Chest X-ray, PA view. Patient: 26 years old, sex F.
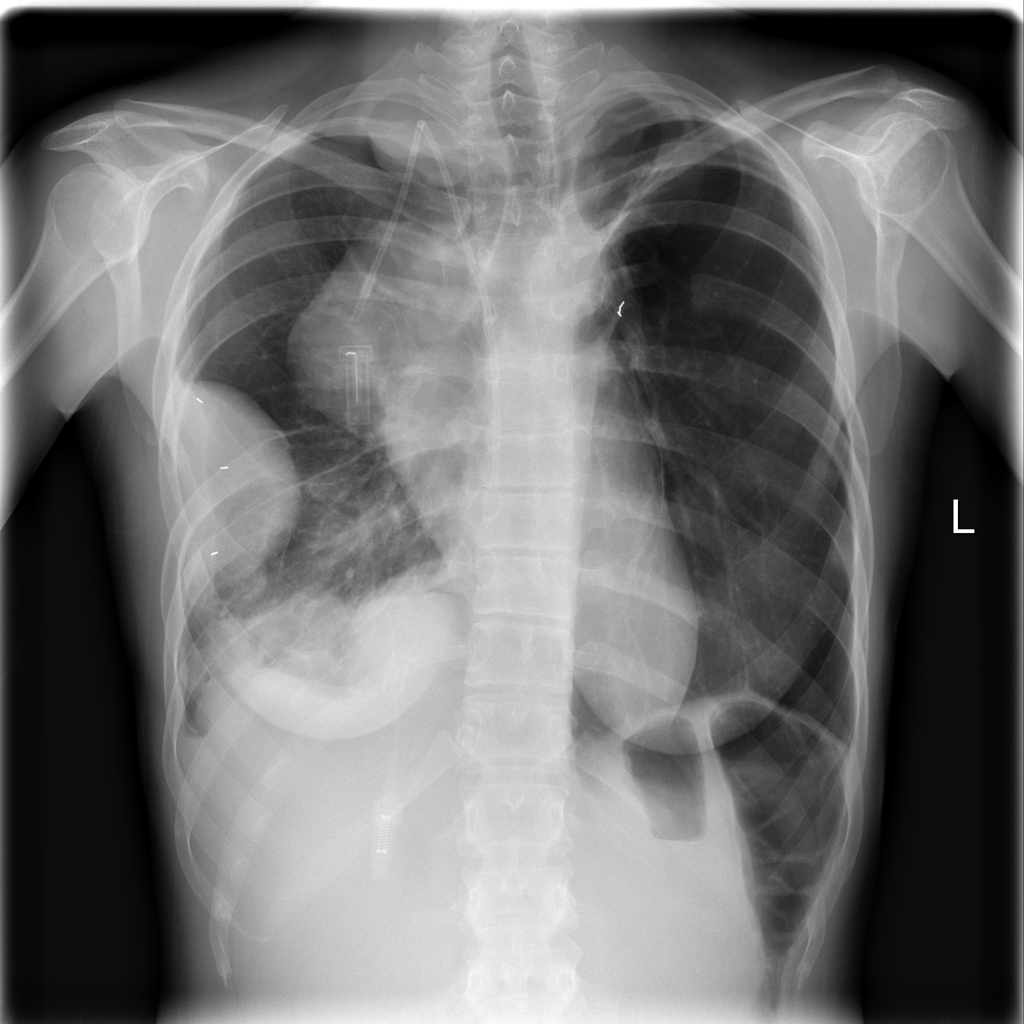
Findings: Infiltration